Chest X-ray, AP view. Patient: 41 years old, sex M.
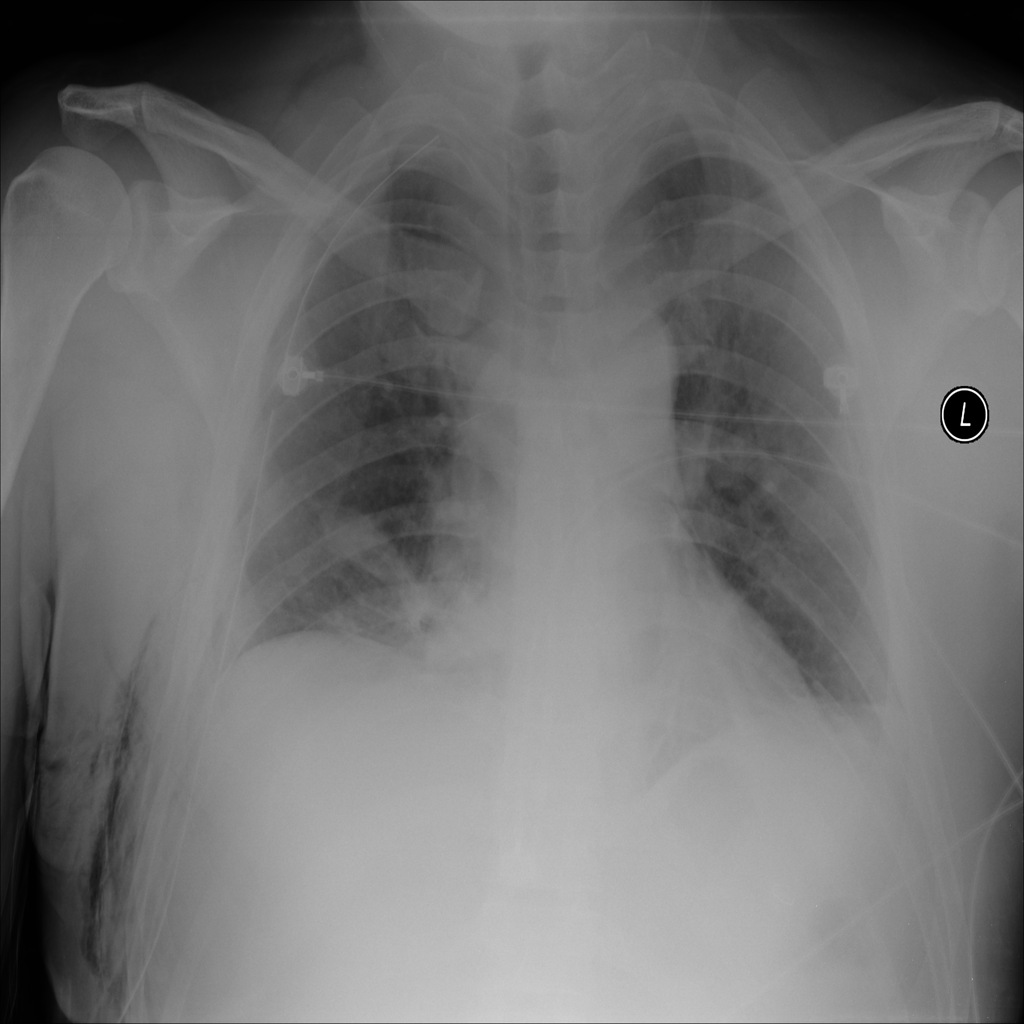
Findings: Atelectasis, Emphysema